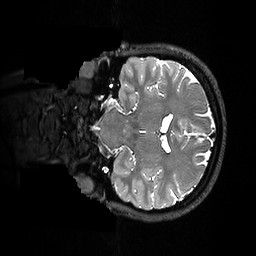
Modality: T2w
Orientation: coronal
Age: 28
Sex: female
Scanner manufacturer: ge
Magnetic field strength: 3 T
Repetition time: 3.202 s
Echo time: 0.0669 s